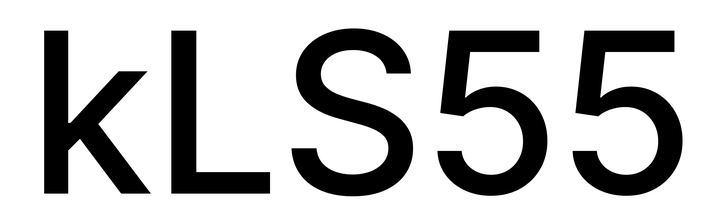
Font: Inter_Medium